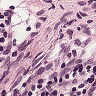
Metastatic tissue present: no